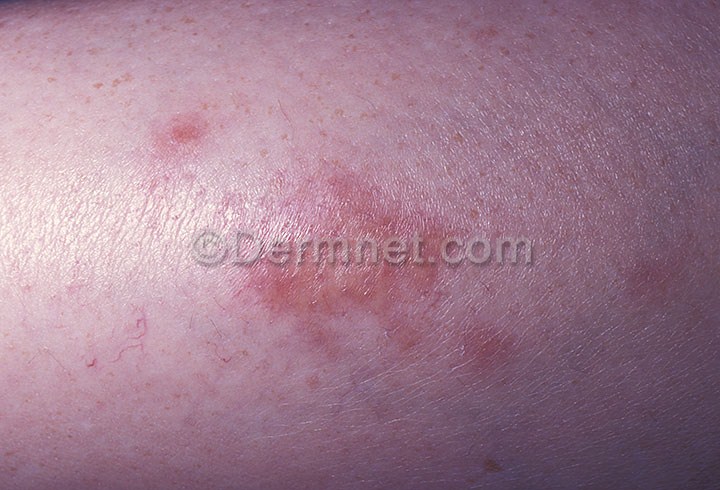
Disease: Systemic Disease